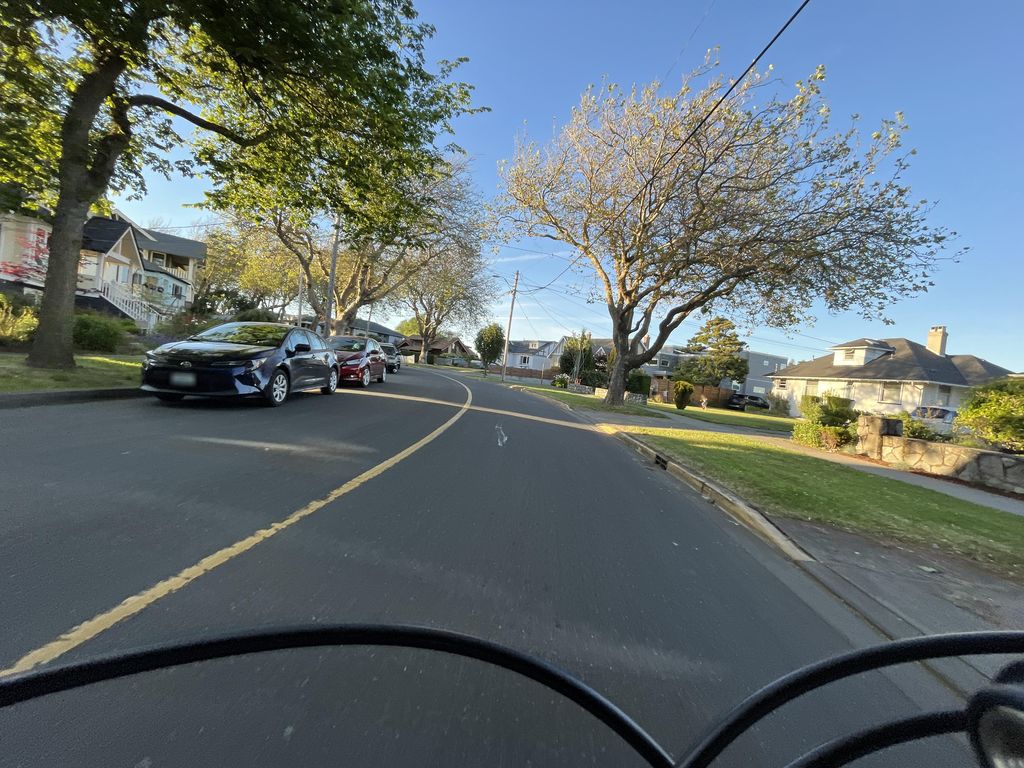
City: victoria